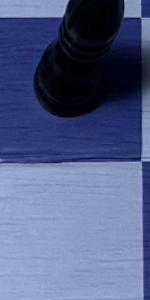
Label: Empty